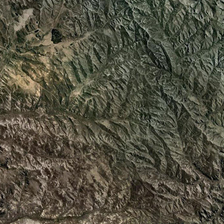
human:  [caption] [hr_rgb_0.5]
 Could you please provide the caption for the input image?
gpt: it is a piece of irregular green mountain .

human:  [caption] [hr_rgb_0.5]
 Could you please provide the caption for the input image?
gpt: the yellow mountain is a piece of water wet .

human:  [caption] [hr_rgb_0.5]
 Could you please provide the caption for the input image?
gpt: the rugged mountains are in an unbroken line .

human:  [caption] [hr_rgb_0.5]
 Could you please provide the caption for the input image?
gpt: it is a piece of irregular green mountain .

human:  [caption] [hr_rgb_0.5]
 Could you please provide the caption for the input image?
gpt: the yellow mountain is a piece of water wet .